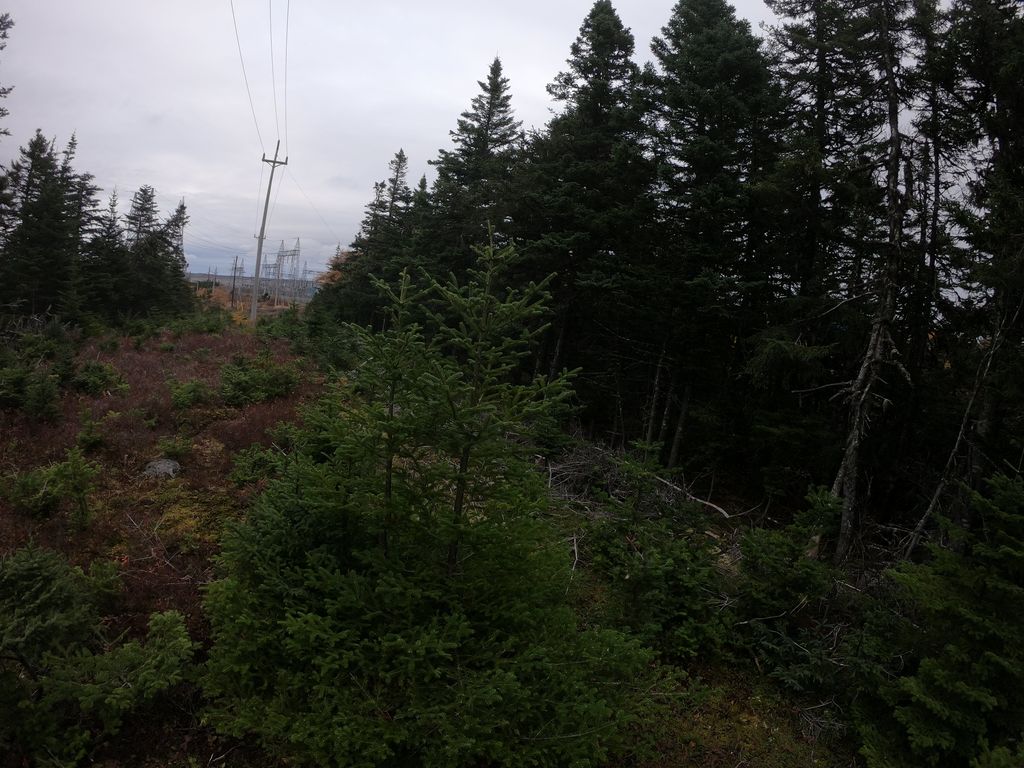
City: st_johns